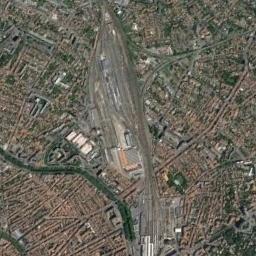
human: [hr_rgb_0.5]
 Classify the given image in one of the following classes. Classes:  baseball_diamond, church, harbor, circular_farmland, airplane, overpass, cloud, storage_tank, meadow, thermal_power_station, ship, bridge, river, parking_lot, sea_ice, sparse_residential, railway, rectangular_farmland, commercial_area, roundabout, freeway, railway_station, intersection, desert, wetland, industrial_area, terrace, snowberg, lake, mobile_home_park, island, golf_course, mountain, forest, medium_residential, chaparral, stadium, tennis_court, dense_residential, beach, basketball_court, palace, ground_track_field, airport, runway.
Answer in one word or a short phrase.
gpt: railway_station